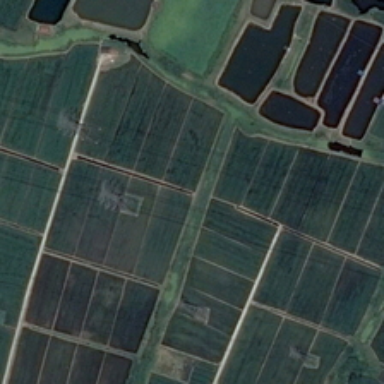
Many pieces of rectangular farmlands are near some almost rectangular ponds .